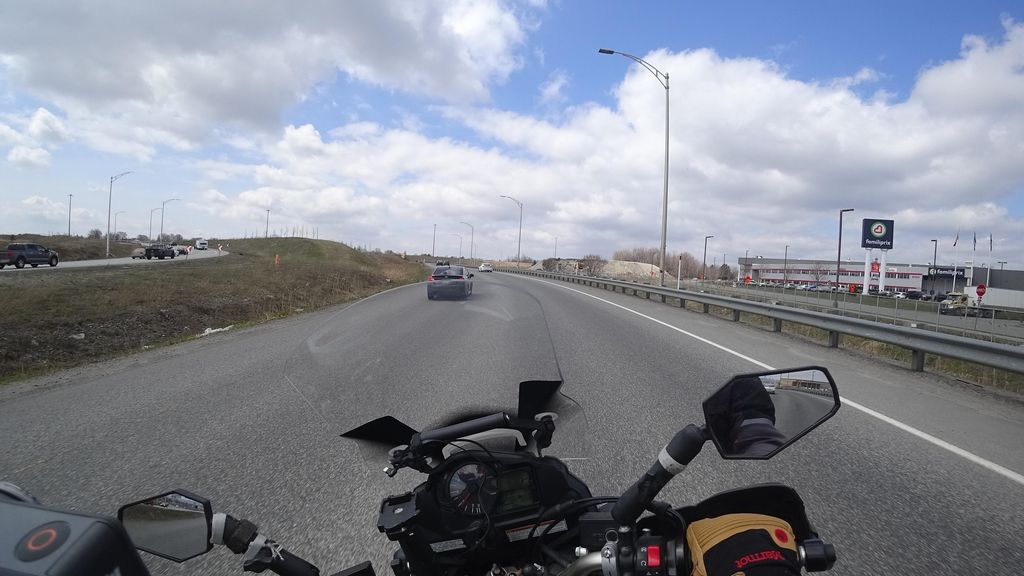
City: quebec_city